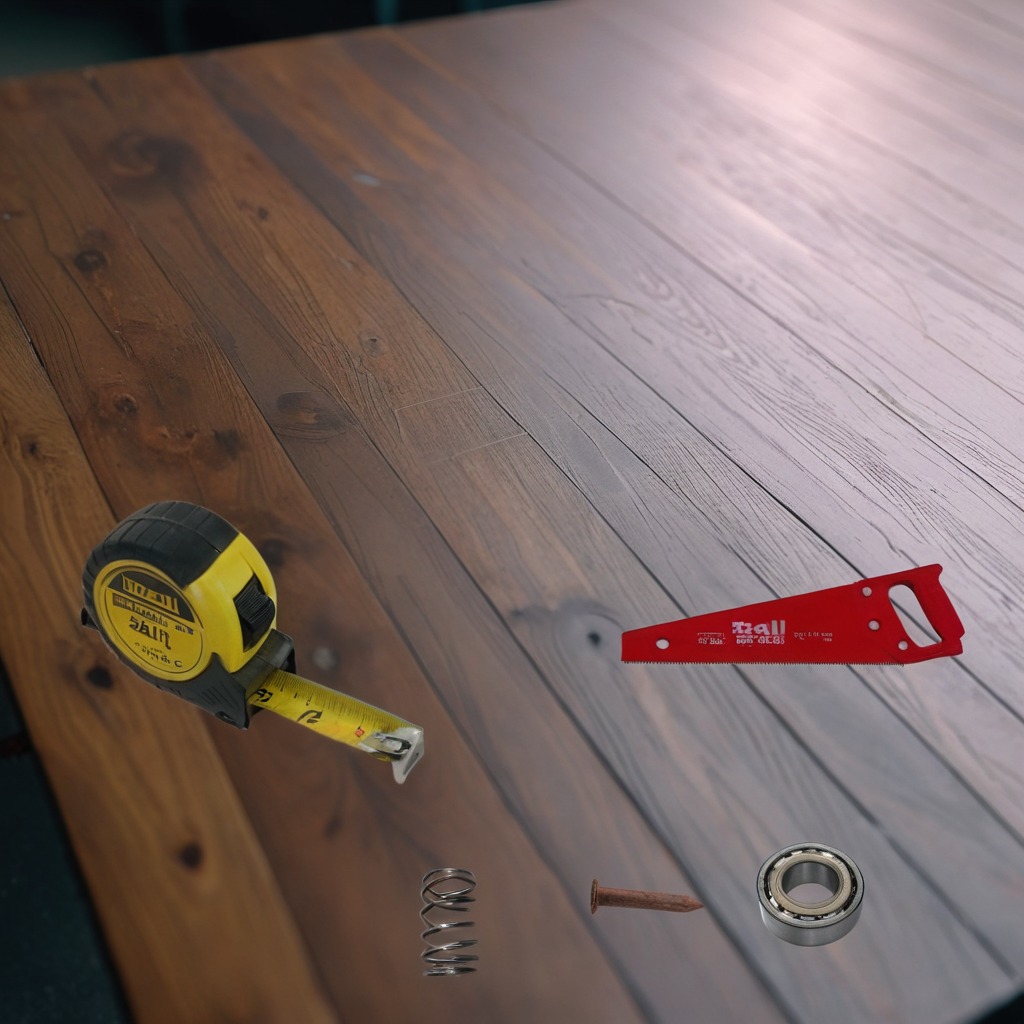
A metal ball bearing, a measuring tape, an iron nail, a coiled metal spring, and a handheld metal saw are lying on the old table in a small garage at twilight.